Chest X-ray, PA view. Patient: 59 years old, sex M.
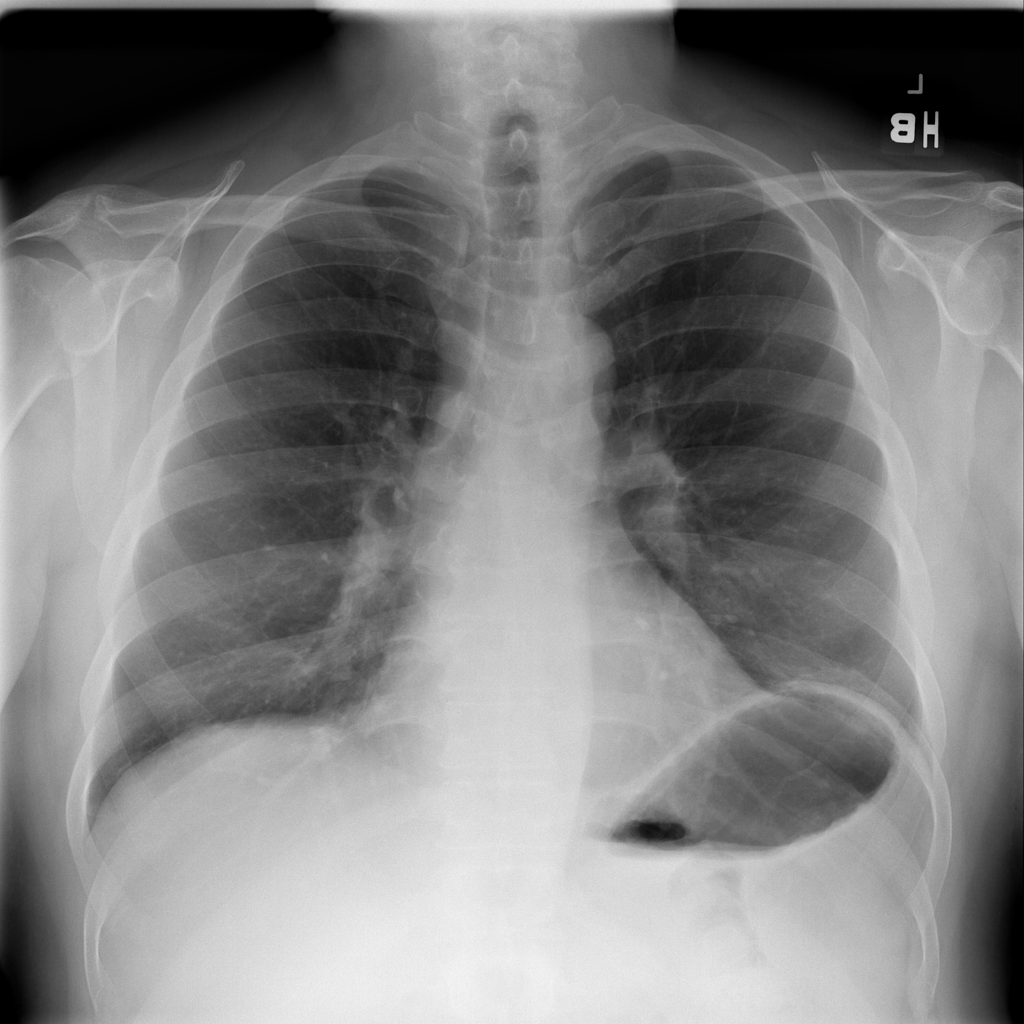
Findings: No Finding